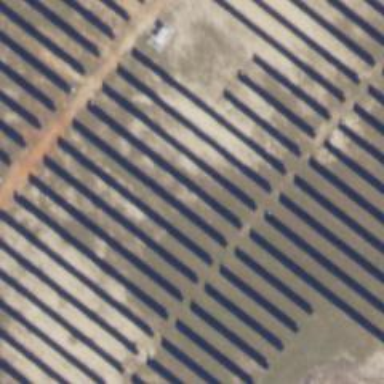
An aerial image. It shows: Solar power generator with photovoltaic panels.